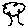
Label: tree